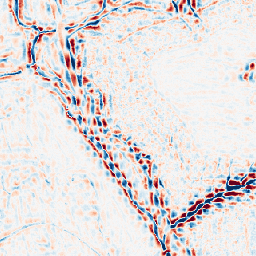
Category: wavelet
Decomposition family: wavelet_dwt
Decomposition parameters: wavelet: db4
level: 3
Upsampling method: nearest
Upsampling parameters: scale: 4
Upsampling scale: 4